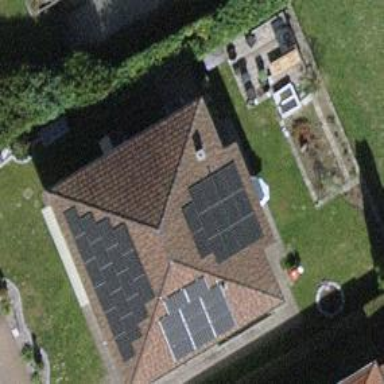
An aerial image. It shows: Solar power generator using photovoltaic method with solar photovoltaic panel types.